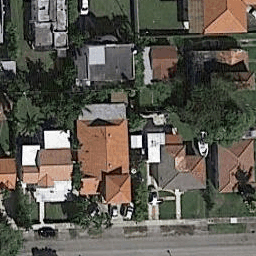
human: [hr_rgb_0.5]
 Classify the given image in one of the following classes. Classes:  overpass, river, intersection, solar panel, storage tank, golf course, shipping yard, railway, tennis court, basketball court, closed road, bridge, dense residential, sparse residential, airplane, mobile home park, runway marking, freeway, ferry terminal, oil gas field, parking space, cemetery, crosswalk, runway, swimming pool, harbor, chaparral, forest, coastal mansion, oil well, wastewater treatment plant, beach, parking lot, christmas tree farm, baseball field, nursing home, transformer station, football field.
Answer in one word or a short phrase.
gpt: dense residential